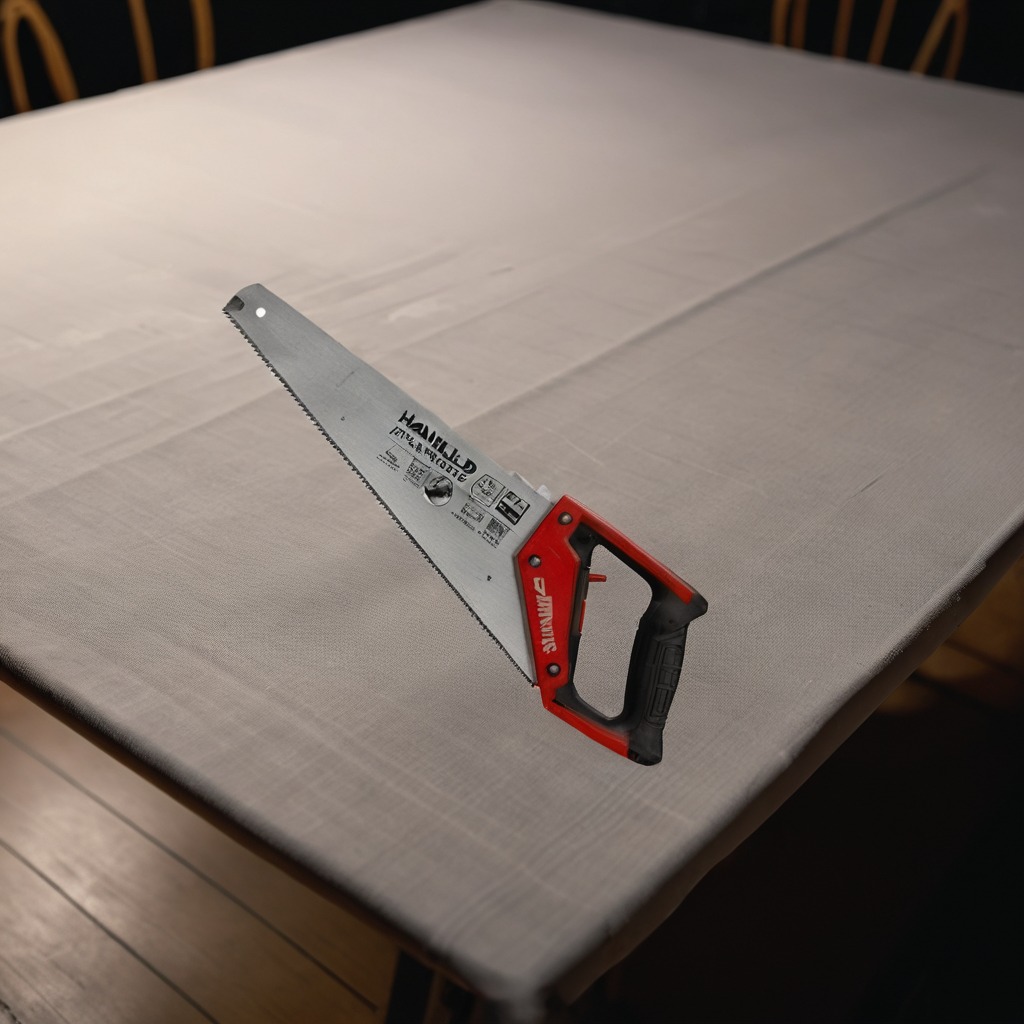
A metal saw is lying on a wooden table.